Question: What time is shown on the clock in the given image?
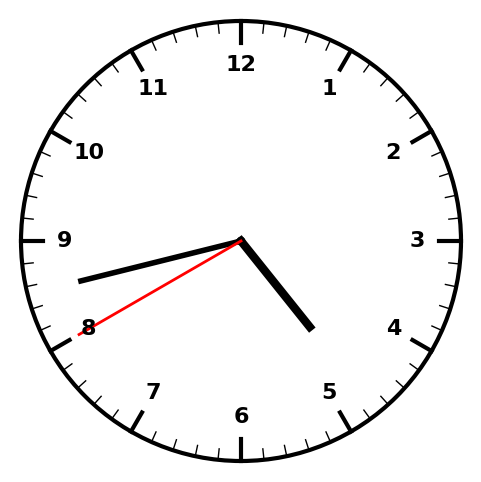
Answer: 04:42:40